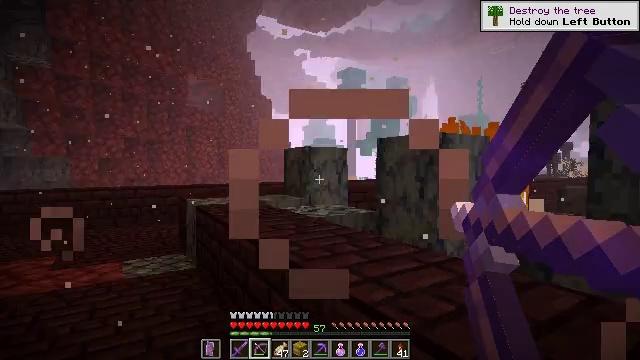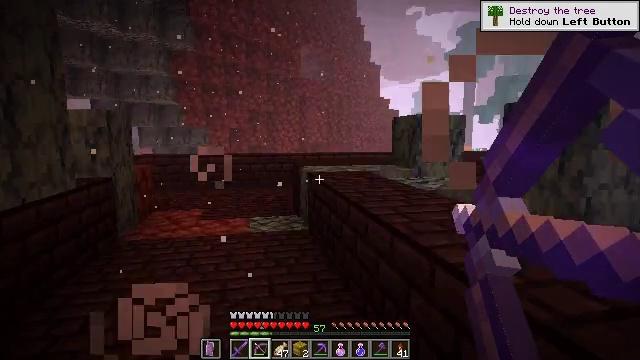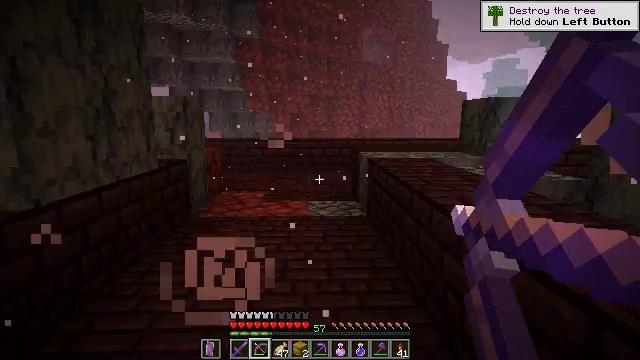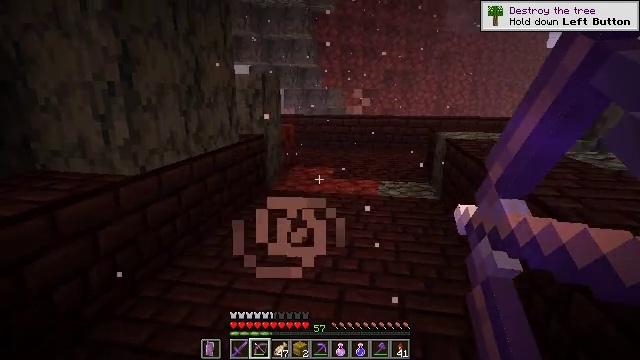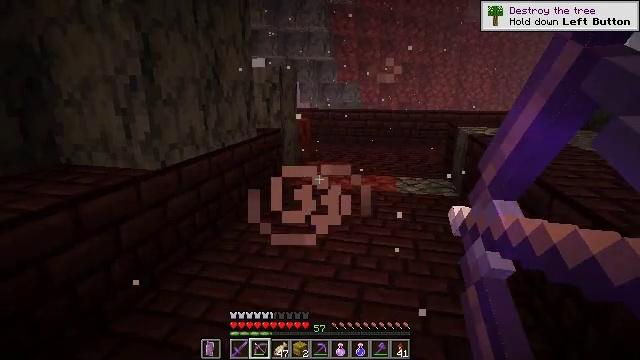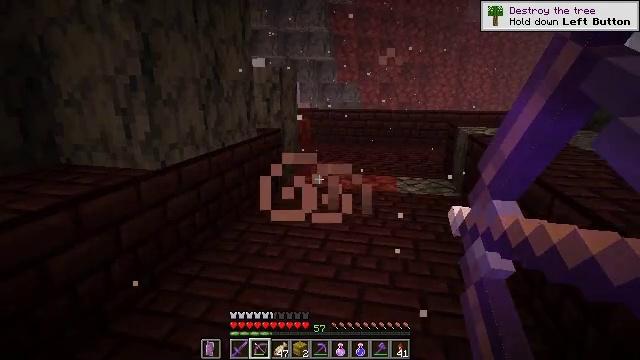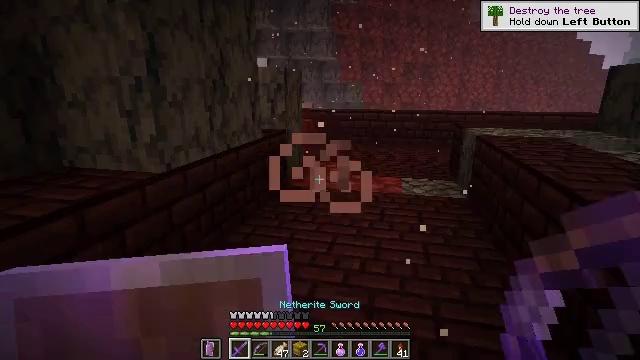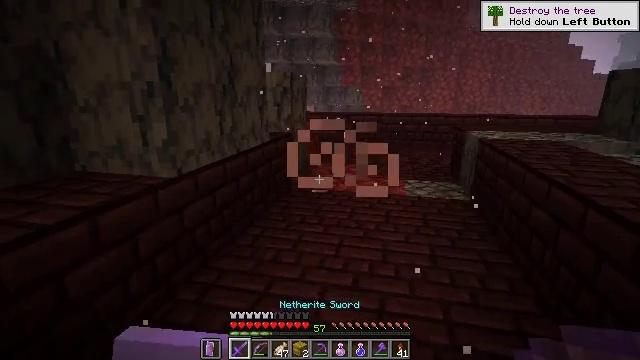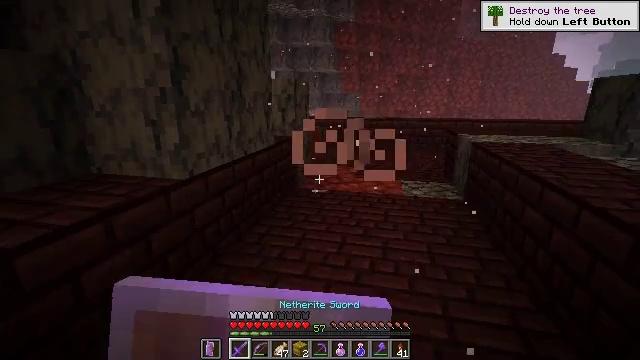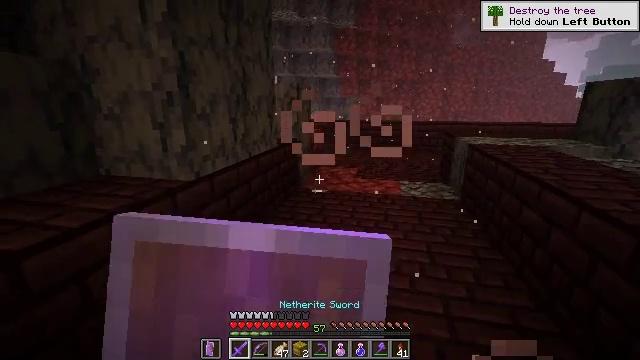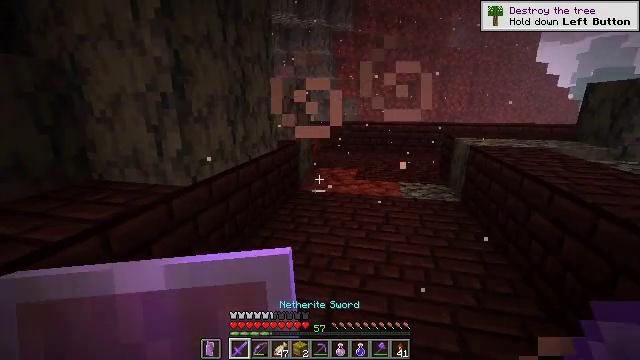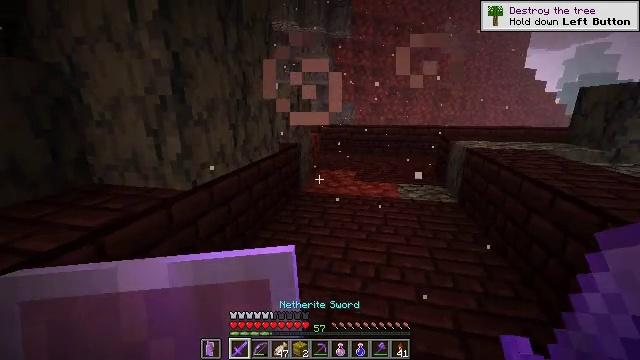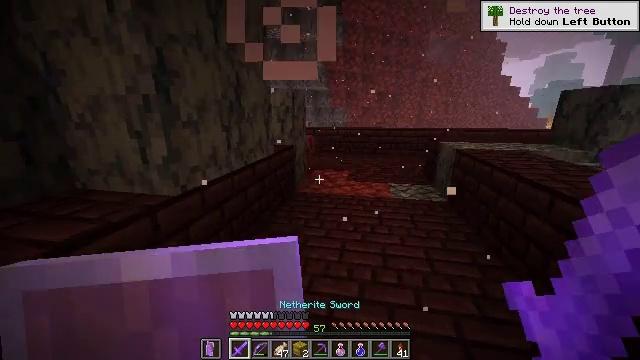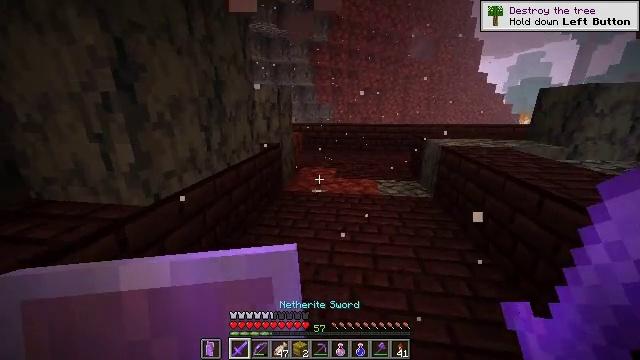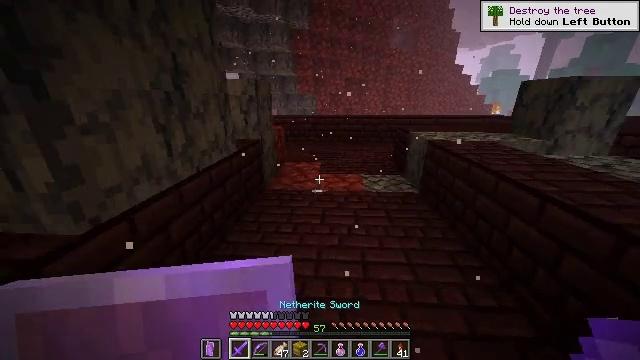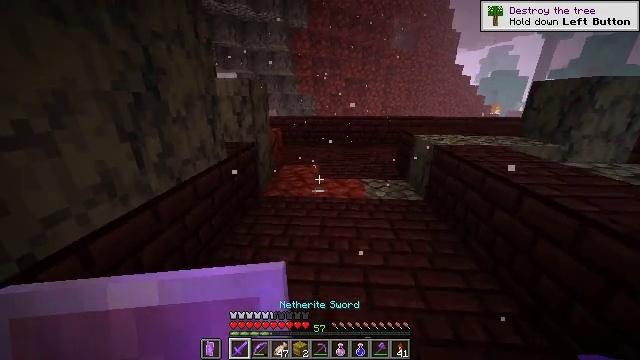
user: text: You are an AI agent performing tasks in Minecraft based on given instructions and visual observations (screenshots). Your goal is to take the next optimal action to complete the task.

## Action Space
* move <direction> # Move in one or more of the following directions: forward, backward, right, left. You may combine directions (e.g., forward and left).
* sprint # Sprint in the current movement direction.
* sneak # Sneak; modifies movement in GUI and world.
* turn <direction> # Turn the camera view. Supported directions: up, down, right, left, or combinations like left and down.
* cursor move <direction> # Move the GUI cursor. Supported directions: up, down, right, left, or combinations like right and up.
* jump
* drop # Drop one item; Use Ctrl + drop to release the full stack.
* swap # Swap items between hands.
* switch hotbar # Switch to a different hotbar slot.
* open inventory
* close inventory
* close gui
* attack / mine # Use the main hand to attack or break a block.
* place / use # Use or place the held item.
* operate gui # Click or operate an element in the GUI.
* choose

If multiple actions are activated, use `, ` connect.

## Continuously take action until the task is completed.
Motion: motion action
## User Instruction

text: Hunt the magma cube.
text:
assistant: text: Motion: move left, turn left and down, use / place
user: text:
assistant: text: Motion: move forward and move left, turn left and down, use / place
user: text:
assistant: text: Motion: move forward and move left, turn left and down, use / place
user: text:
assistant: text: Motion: move forward and move left, turn left and down, use / place
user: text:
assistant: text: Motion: move forward and move left, use / place
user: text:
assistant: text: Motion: move forward and move left, use / place
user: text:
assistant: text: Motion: move forward, use / place
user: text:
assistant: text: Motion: move forward, use / place
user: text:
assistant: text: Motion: move forward, use / place
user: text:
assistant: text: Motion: move forward, sprint
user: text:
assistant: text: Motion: move forward, sprint
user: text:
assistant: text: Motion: move forward, sprint, turn right
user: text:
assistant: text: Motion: move forward, sprint, turn right and down
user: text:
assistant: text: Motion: move forward, sprint, turn right and down
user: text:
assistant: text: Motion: move forward, sprint
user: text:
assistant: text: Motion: move forward, sprint
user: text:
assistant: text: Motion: move forward, sprint
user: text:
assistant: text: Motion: move forward, sprint
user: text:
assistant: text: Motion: move forward, sprint
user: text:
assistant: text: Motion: move forward, sprint
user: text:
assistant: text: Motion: move forward, sprint
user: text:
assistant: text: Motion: move forward, sprint
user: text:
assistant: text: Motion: move forward, sprint
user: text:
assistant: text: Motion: move forward, sprint
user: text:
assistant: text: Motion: move forward, sprint
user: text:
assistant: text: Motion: move forward, sprint, turn left
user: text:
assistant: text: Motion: move forward
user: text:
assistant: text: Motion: move forward and move right
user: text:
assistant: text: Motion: move forward and move right, turn left
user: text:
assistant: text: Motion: move forward and move right, turn left